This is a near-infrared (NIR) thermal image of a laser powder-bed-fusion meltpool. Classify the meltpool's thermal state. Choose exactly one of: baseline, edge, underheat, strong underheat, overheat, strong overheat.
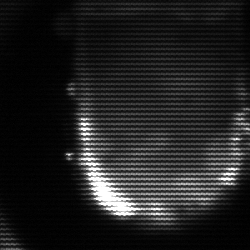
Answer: baseline